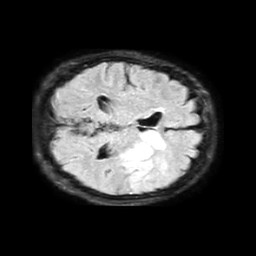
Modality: FLAIR
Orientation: axial
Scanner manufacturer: philips
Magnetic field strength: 1.5 T
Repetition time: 6 s
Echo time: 0.1027 s